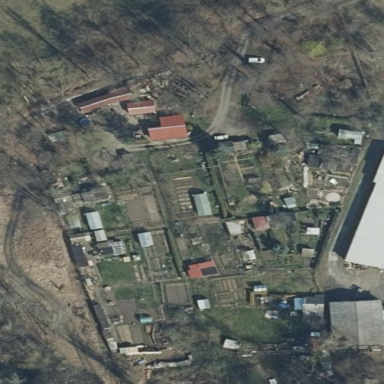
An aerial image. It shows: Area designated for allotments.